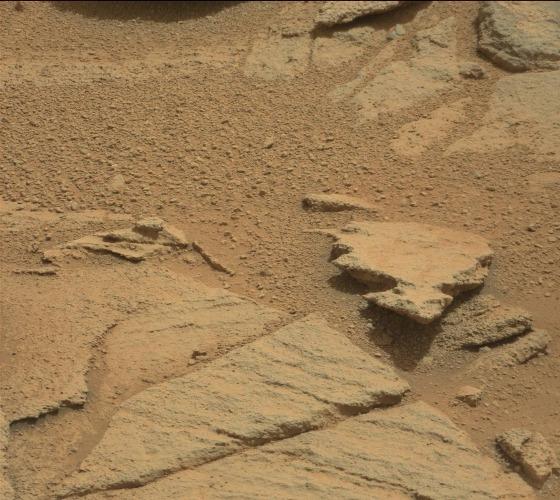
Terrain classes present: Bedrock, Gravel / Sand / Soil, Rock, Shadow, Track